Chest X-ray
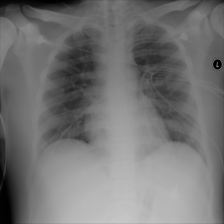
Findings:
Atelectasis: negative
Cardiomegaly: negative
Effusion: negative
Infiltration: negative
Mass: negative
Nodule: negative
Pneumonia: negative
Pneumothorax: negative
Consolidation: negative
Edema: negative
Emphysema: negative
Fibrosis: negative
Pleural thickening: negative
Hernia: negative